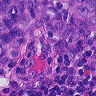
Metastatic tissue present: yes